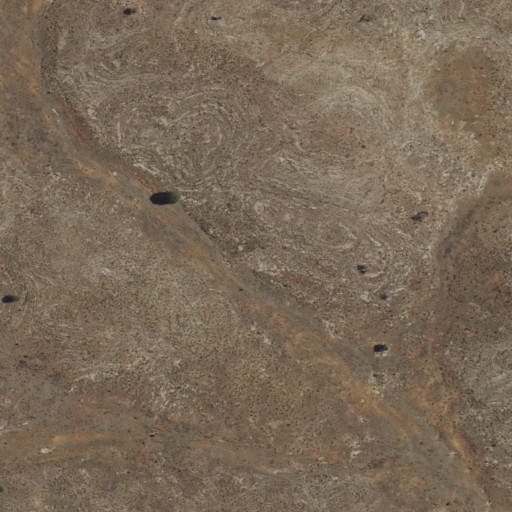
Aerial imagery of valley in New Mexico named Monument Canyon containing shrub and grassland